Field crop: maize
Growth stage: 1
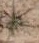
Species: salsola